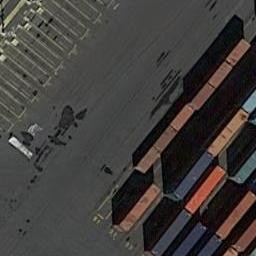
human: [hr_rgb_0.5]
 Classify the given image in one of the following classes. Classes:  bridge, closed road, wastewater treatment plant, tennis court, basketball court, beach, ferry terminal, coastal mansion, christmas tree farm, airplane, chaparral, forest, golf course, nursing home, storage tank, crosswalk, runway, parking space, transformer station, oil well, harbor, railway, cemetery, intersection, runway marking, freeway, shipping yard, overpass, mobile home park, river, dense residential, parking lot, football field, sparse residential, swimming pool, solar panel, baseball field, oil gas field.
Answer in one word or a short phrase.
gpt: shipping yard